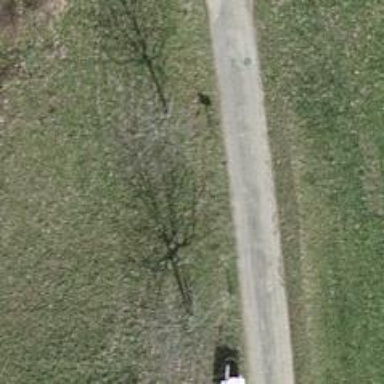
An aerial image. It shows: Unpaved track with grade 1 tracktype.